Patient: sex F, age 33
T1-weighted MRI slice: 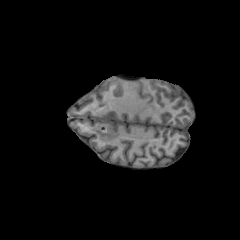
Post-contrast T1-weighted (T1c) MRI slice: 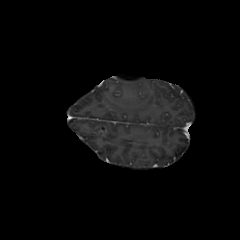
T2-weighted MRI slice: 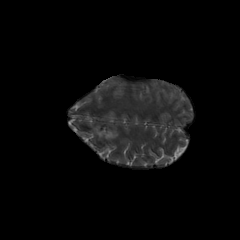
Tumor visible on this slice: no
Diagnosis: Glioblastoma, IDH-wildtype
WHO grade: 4